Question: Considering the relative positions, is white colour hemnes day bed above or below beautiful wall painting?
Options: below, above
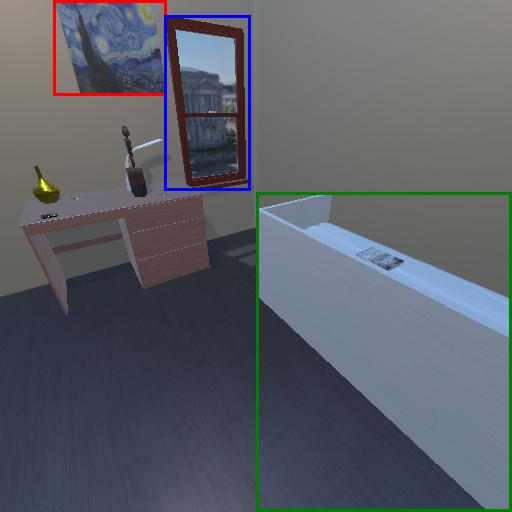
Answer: below